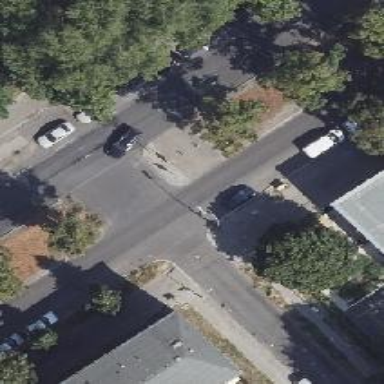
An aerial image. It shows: Residential road with asphalt surface and sidewalk on the left side.